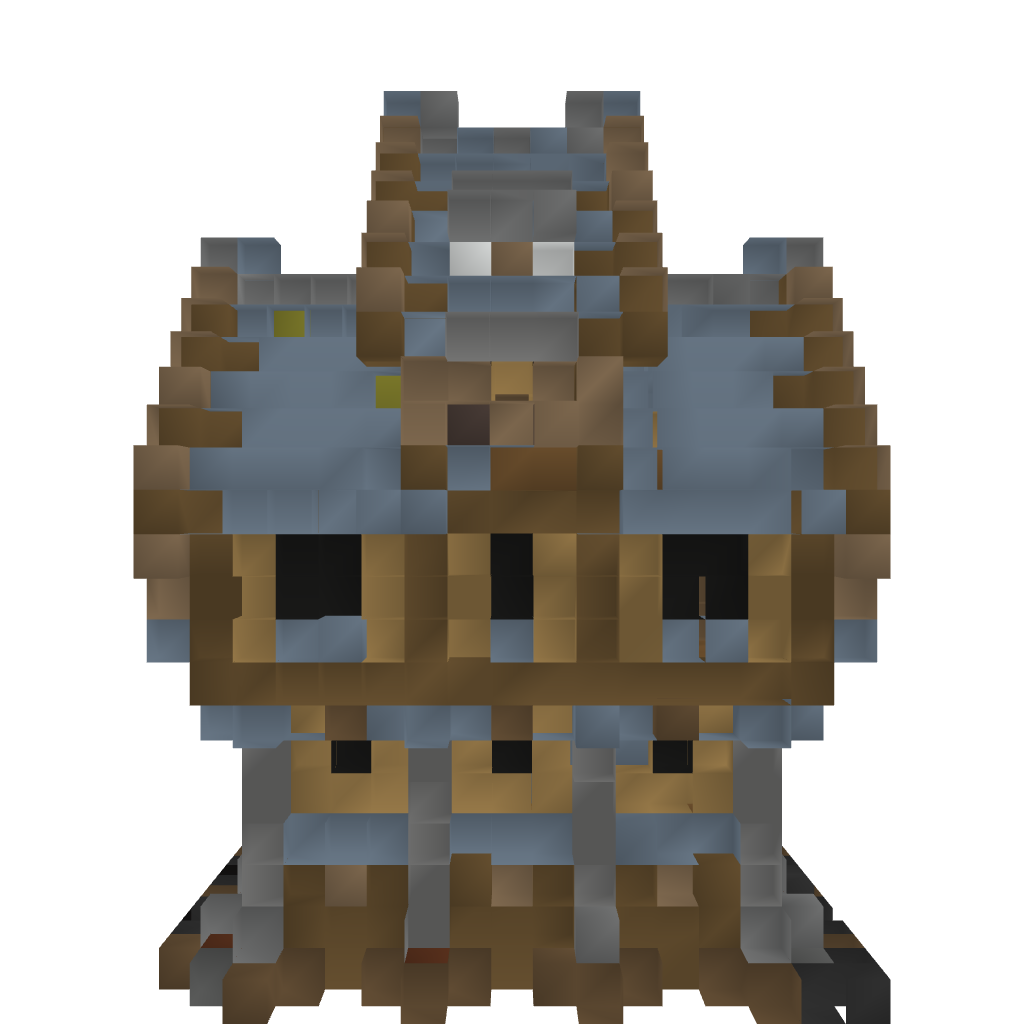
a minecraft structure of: Medieval Medium House